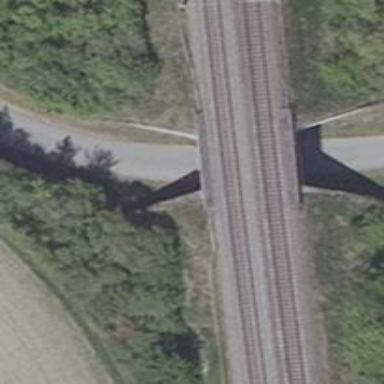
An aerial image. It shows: Bridge over electrified railway with contact lines.